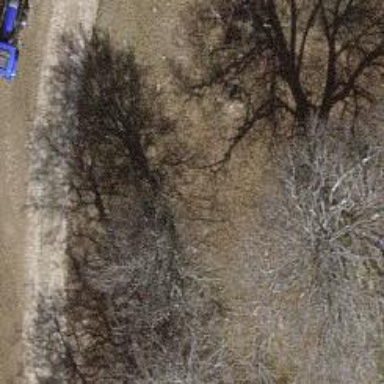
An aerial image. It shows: Broadleaved tree in natural setting.